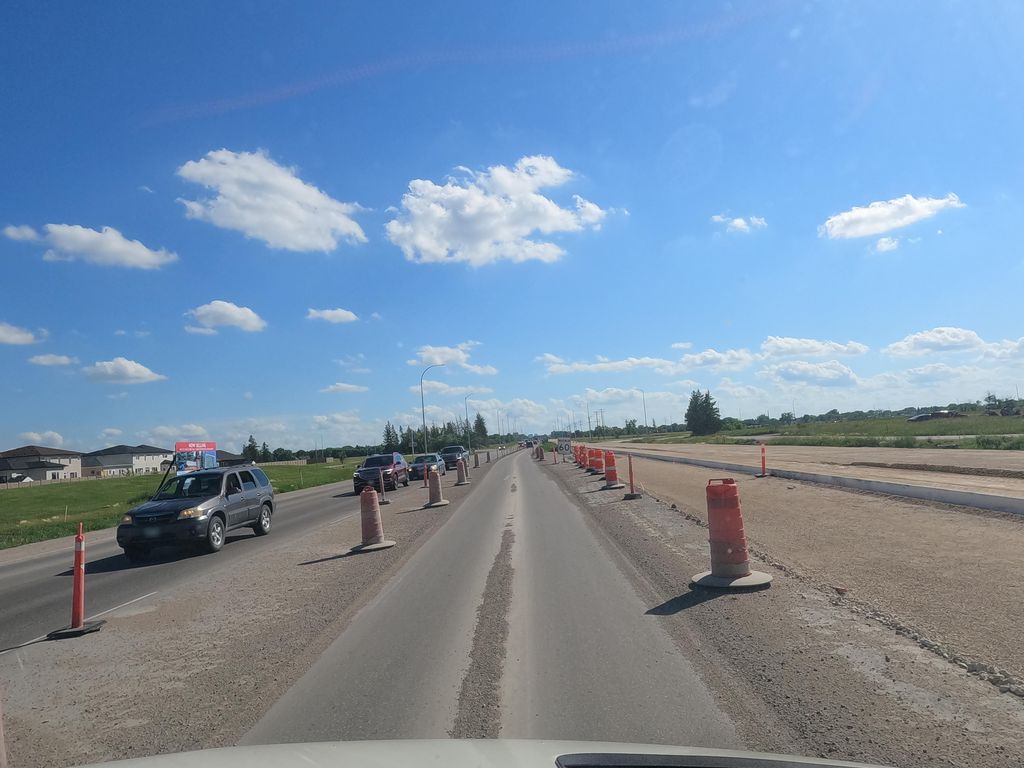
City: winnipeg